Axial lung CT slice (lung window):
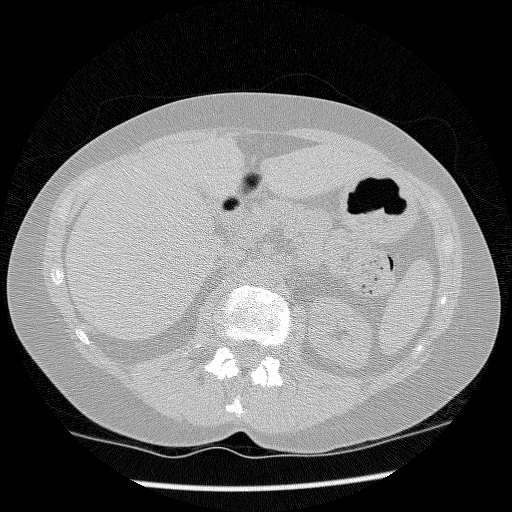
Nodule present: no